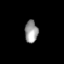
Tissue: skin
Cell type: Epithelial cells
Senescence score: 0.2637
Nuclear area (px): 283
Mean DAPI intensity: 155.219